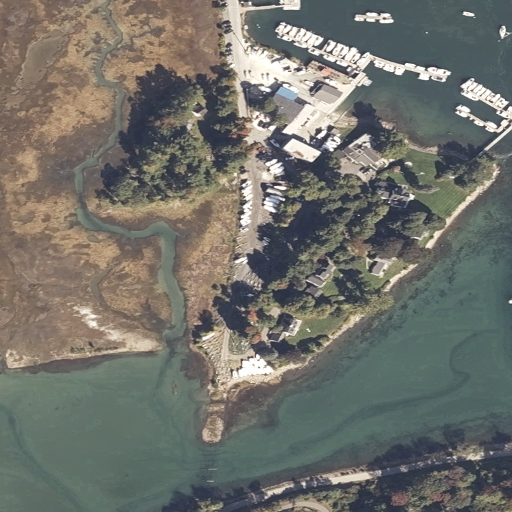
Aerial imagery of island in Maine named Harris Island containing herbaceous wetlands, open water, high intensity development, low intensity development, deciduous forest, medium intensity development, open development, mixed forest, woody wetlands, and barren land